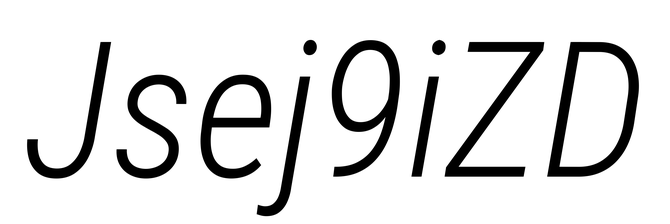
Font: Roboto-Italic_Condensed_Light_Italic